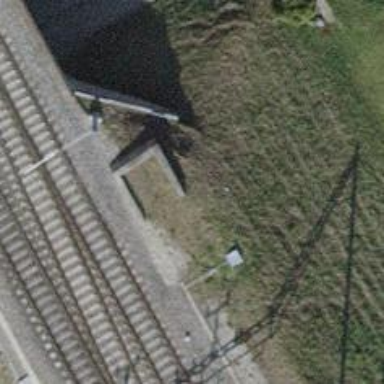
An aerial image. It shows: Railway buffer stop.